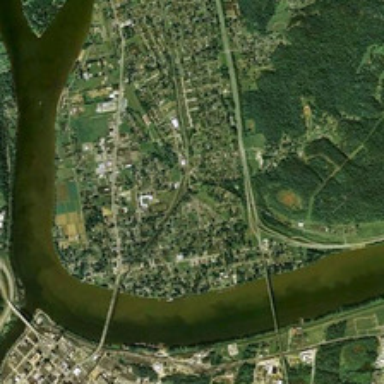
A piece of forest and urban areas are in two sides of a curved river .